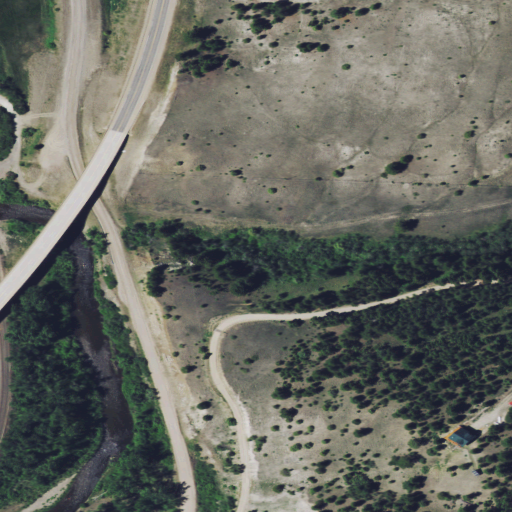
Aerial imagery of valley in Montana named Dave Gulch containing shrub, evergreen forest, woody wetlands, low intensity development, open development, grassland, and medium intensity development